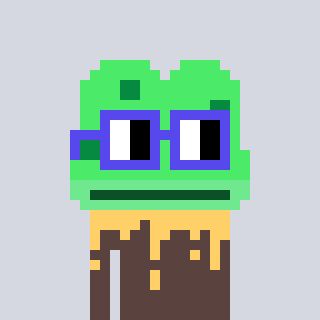
a pixel art character with square blue glasses, a frog-shaped head and a darkbrown-colored body on a cool background